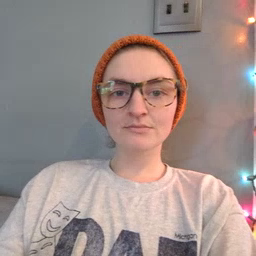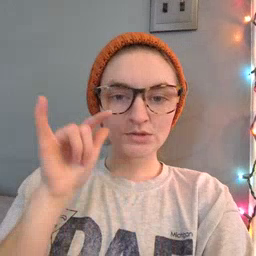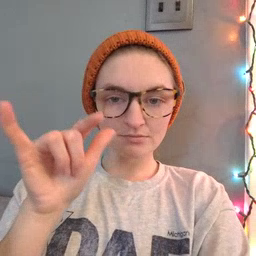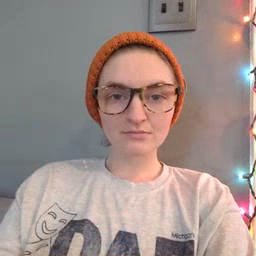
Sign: airplane